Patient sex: F
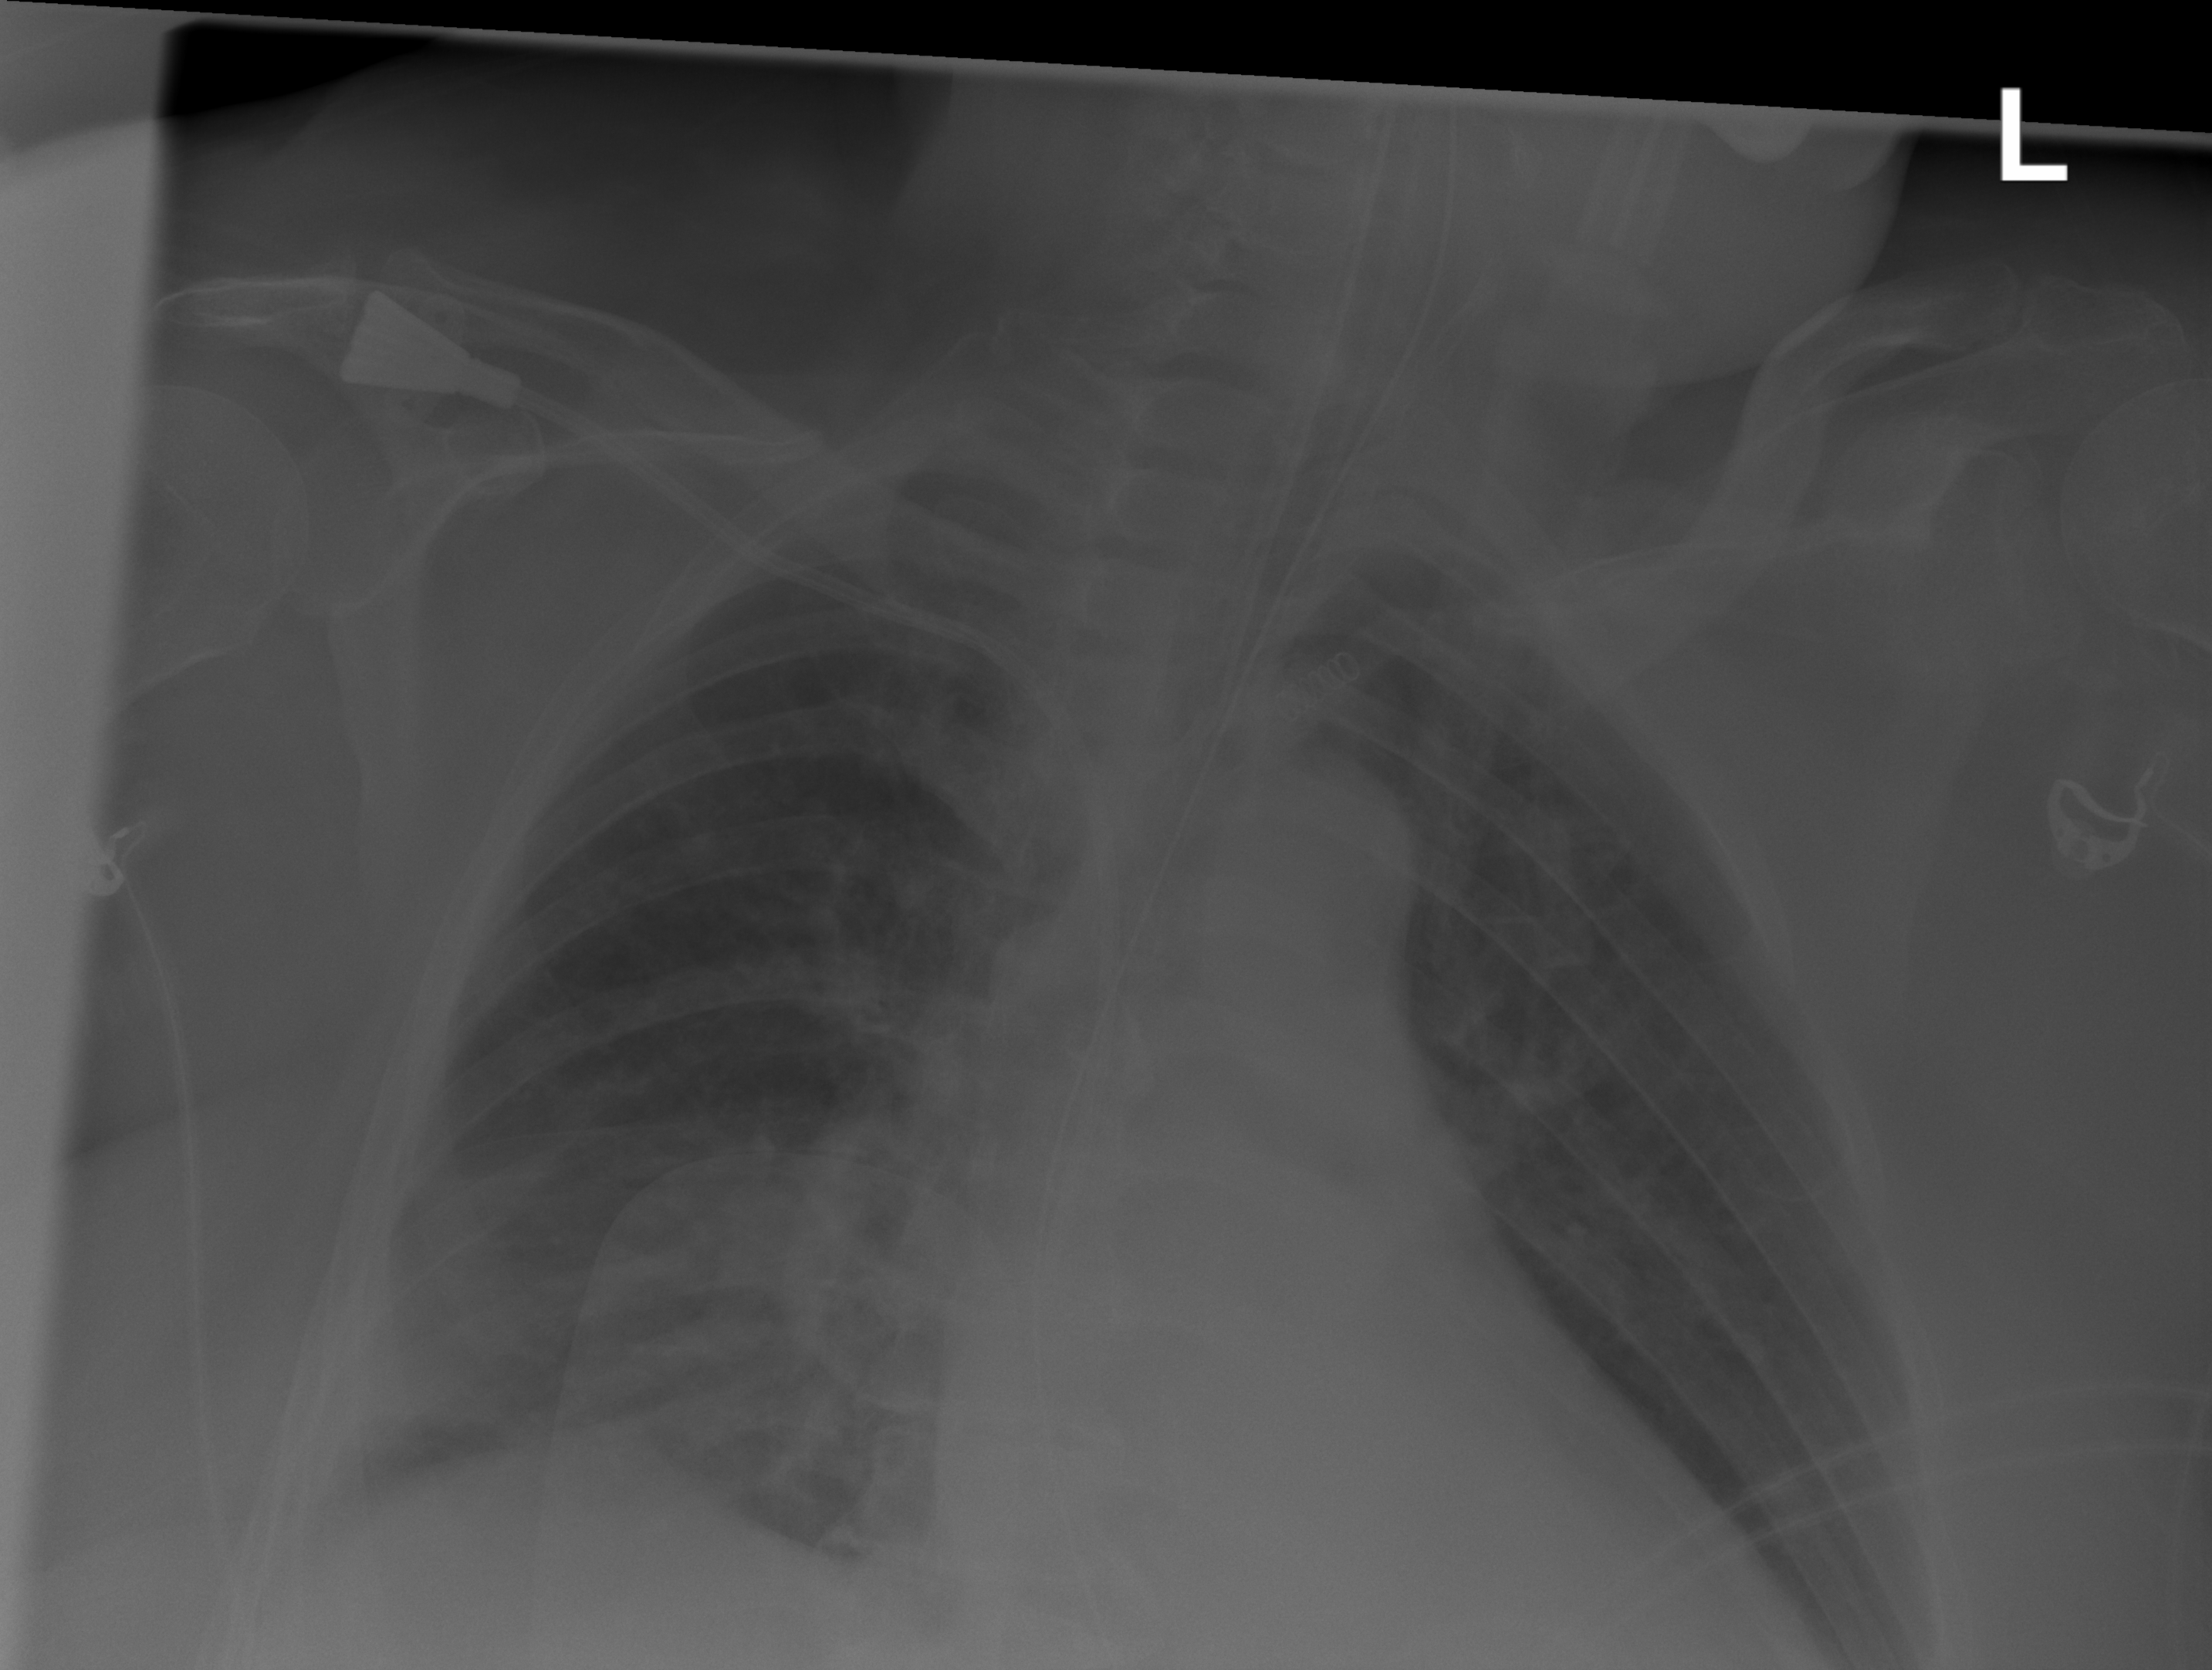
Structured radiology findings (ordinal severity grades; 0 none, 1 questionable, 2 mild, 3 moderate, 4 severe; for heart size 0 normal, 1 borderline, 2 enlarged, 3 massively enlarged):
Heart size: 2
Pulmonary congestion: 0
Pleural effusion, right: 0
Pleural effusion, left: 0
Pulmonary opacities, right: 0
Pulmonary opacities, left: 0
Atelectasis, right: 3
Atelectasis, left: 0